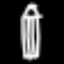
Label: pencil